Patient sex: F
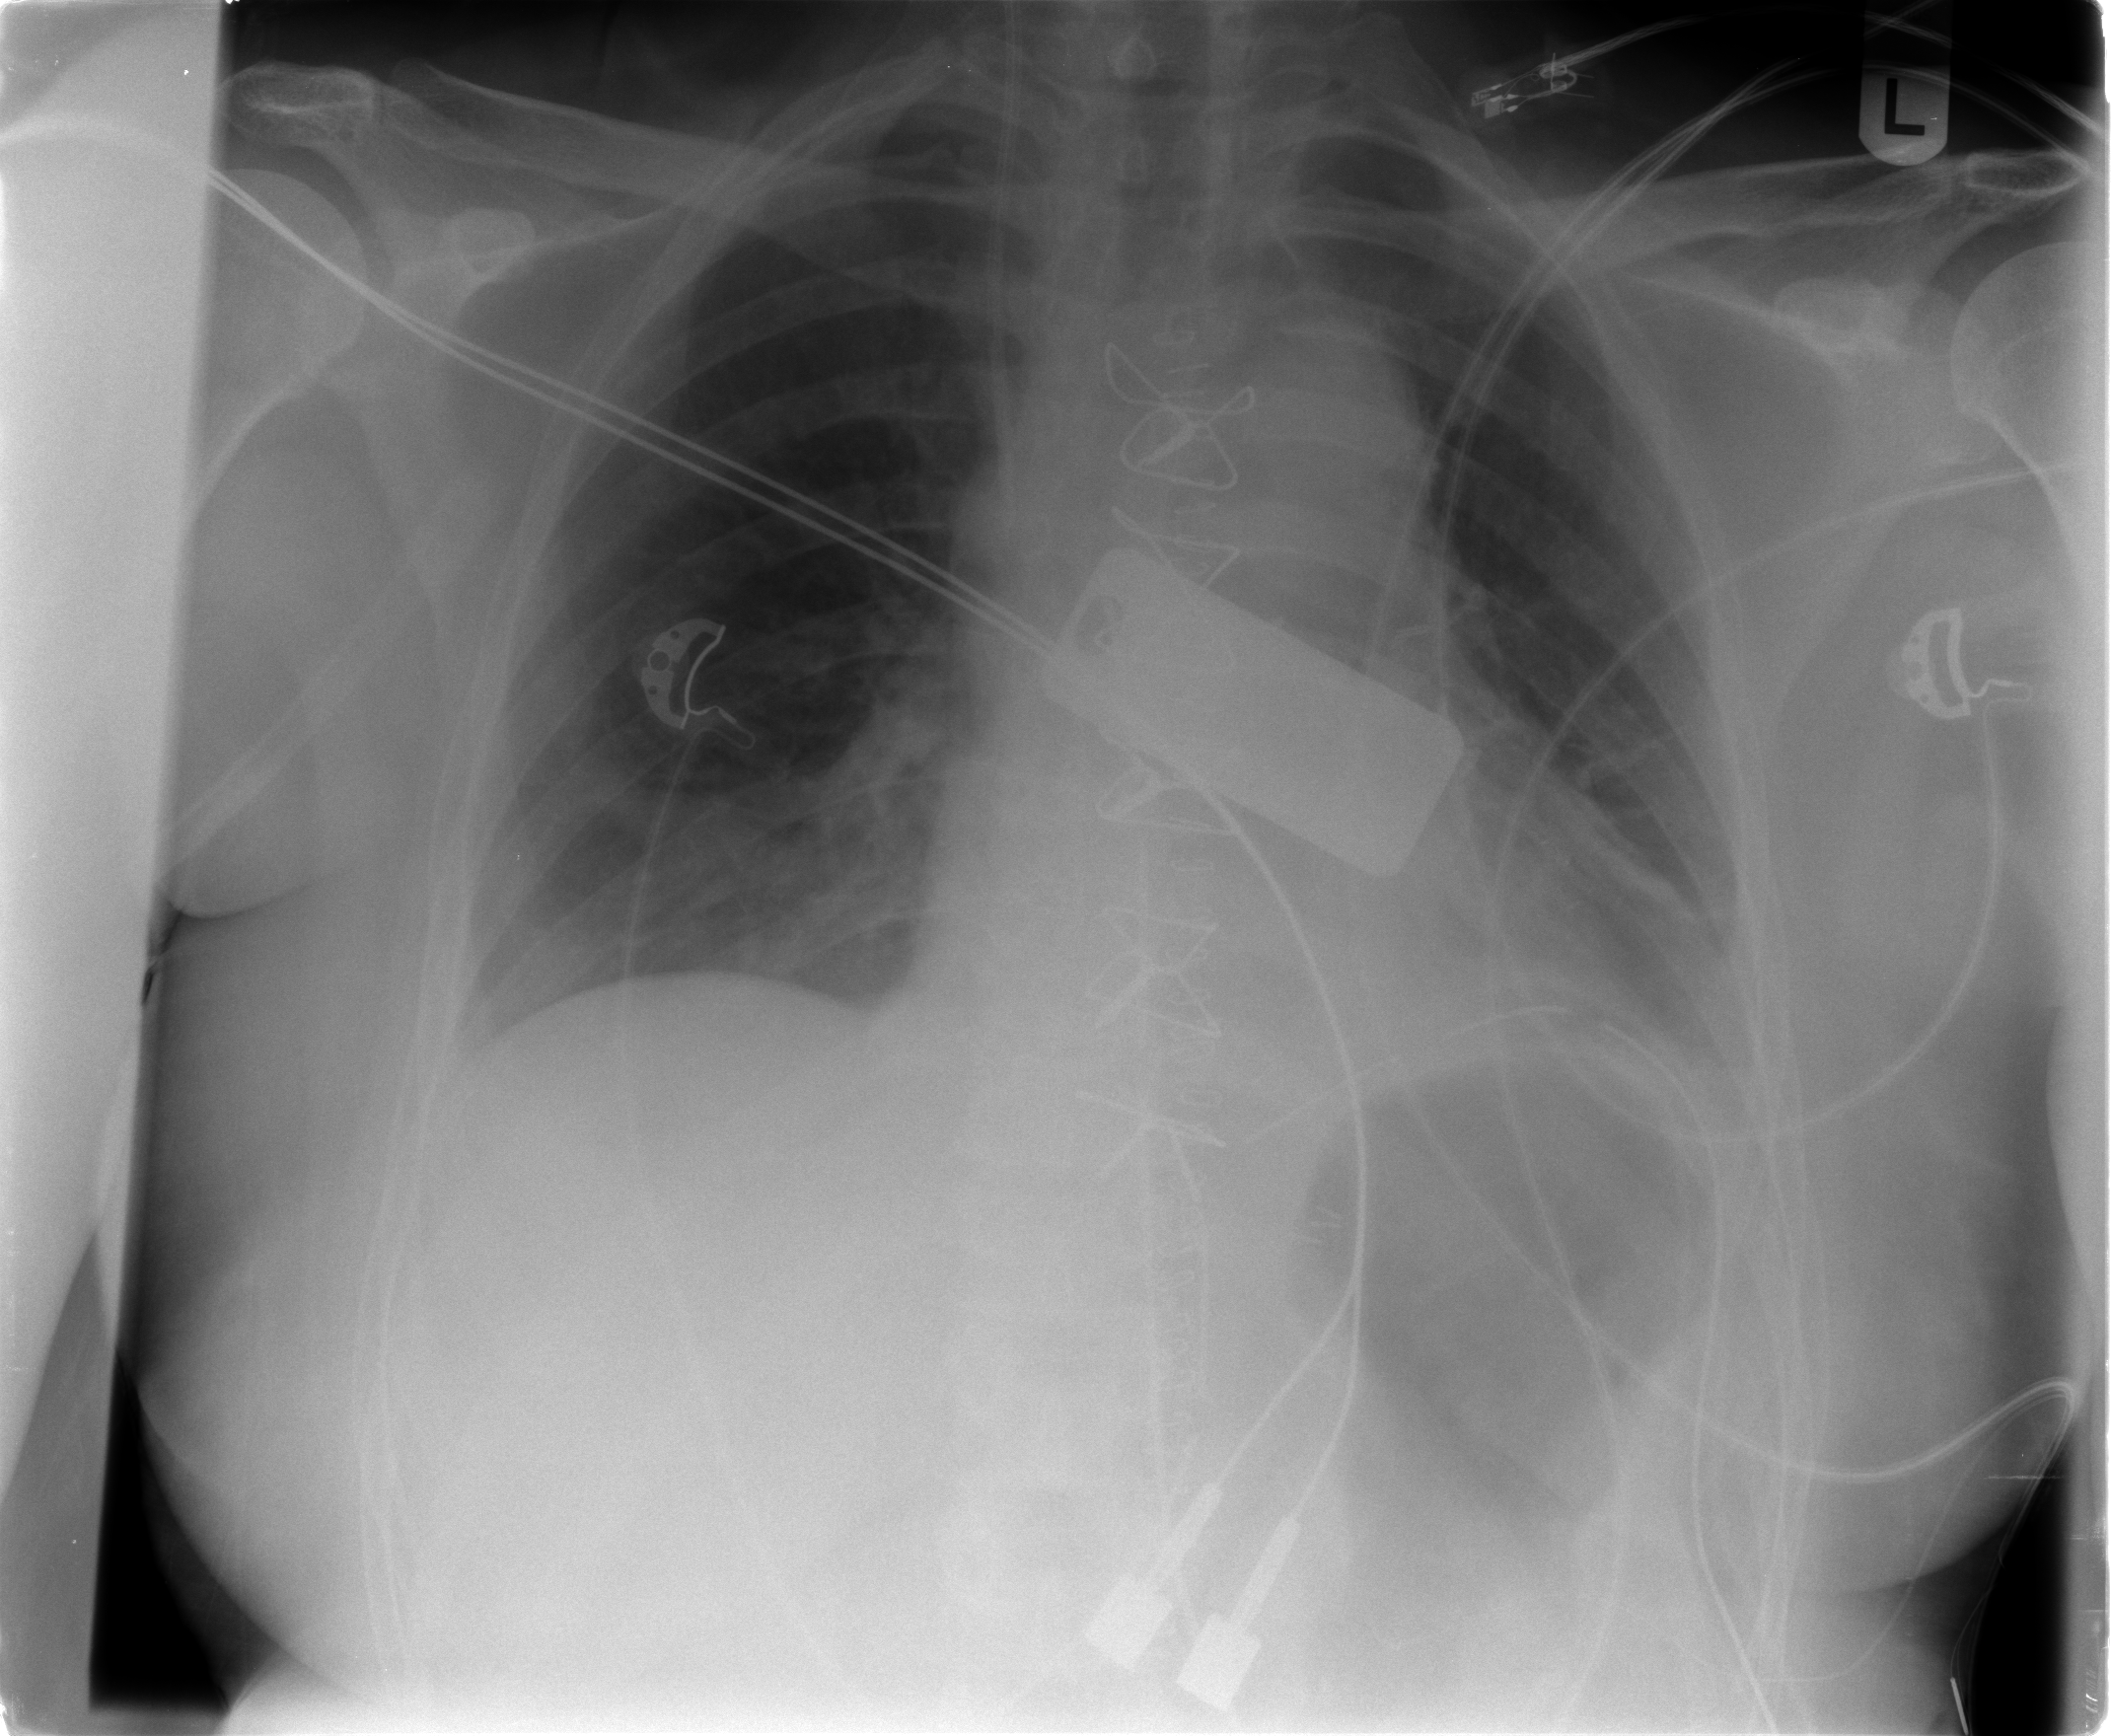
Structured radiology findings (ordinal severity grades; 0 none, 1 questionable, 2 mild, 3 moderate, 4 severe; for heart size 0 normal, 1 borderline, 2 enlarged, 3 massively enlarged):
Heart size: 0
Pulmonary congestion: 1
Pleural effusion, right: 0
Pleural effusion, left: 1
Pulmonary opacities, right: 0
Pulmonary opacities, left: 0
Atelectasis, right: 2
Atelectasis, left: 2